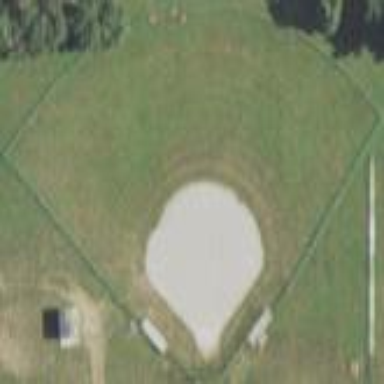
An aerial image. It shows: Baseball pitch for leisure and sports activities.